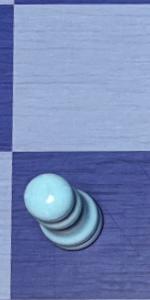
Label: Pawn_White